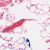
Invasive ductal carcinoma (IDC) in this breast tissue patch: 0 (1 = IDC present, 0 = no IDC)